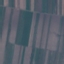
Land use / land cover class: AnnualCrop